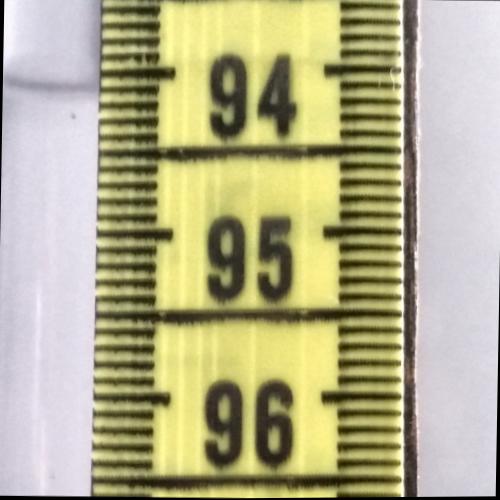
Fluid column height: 94.1 cm